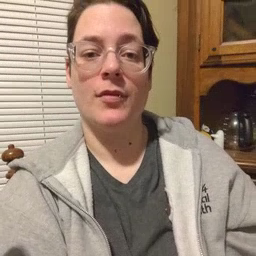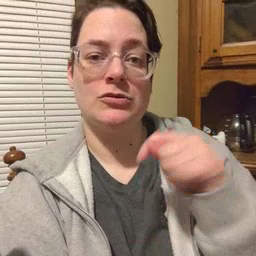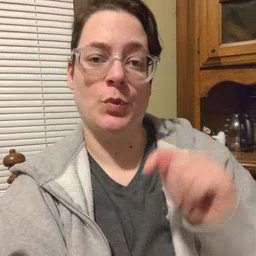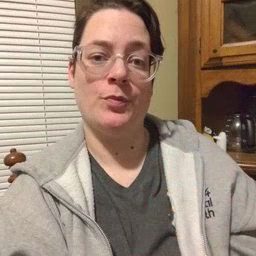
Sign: toy